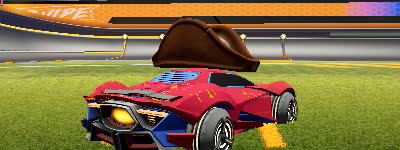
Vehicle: werewolf